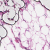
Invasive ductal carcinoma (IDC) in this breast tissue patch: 0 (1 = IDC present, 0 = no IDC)